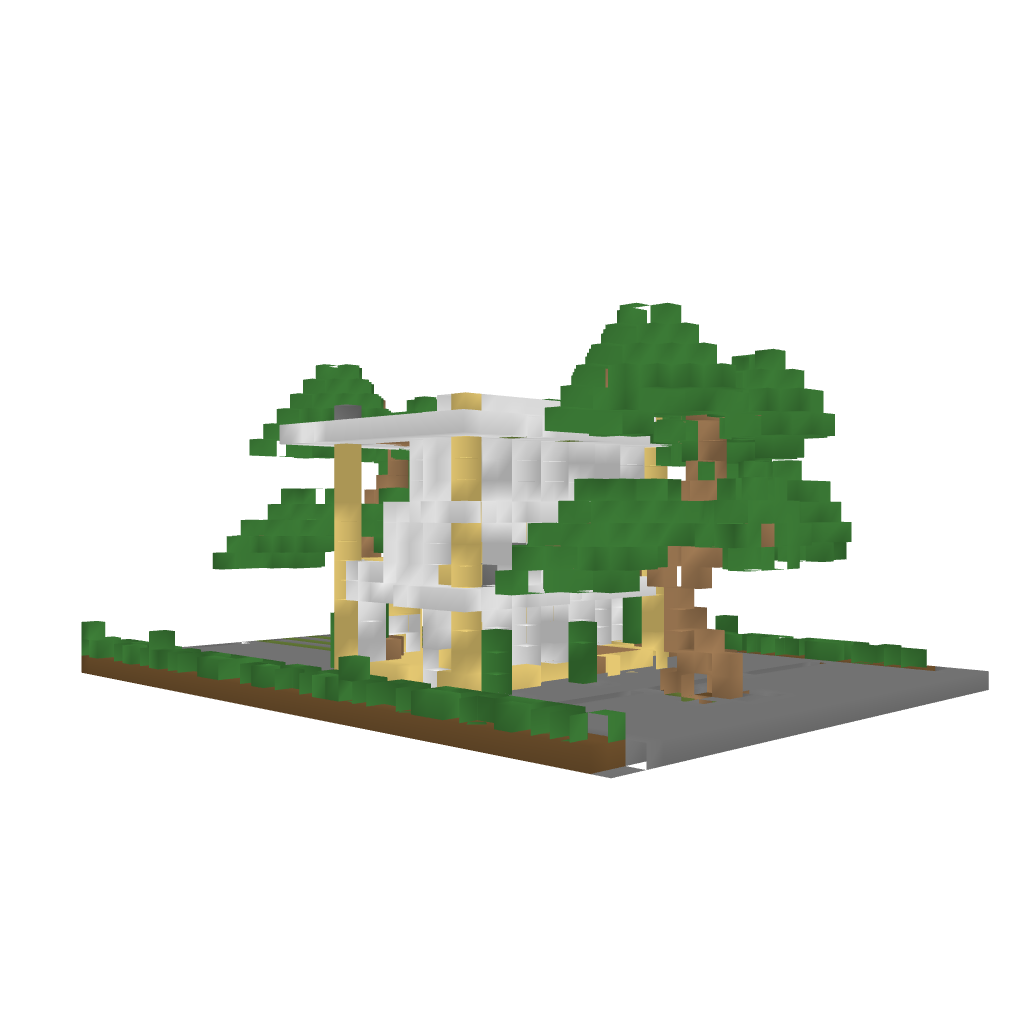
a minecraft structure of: Small Modern House bad low quality